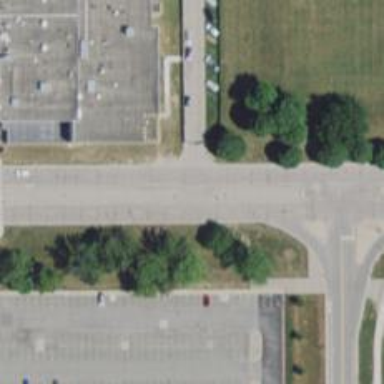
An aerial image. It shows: Road with stop sign.